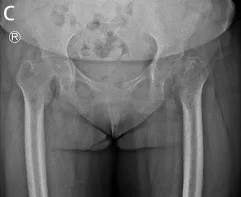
A 49-year-old woman presented consistent bone pain with limb weakness for more than 2 years. (C, D) Images presented blurred bilateral hips with insufficiency femoral neck fracture in June 2022 (indicated by white arrow).
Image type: radiology (x_ray)